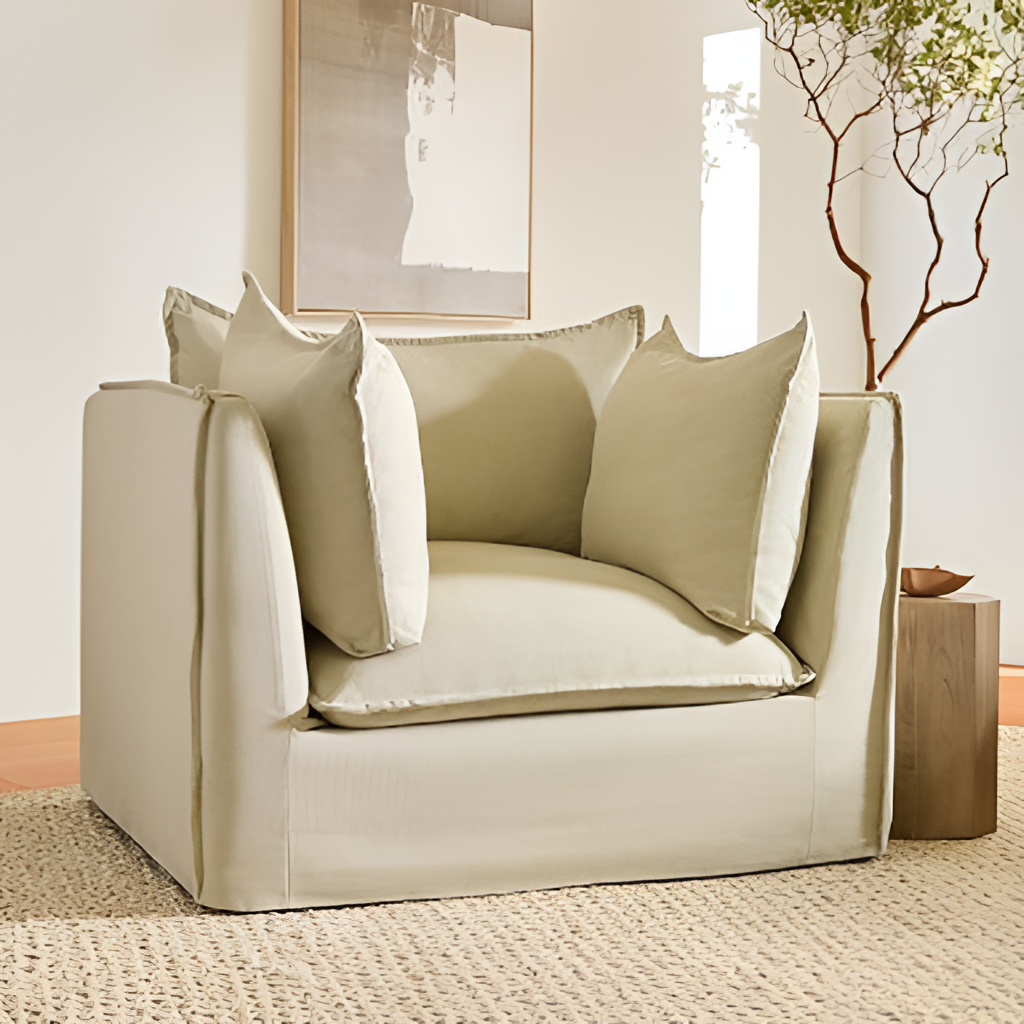
fabric armchair, living room, minimalist, cream paint wallpaper, with solid pattern, woven flooring, with textured pattern